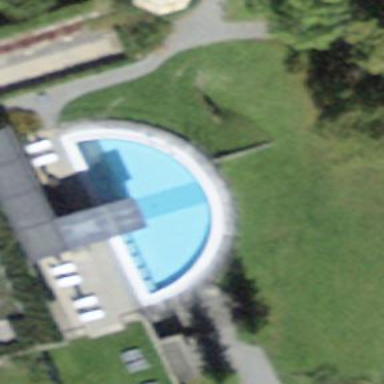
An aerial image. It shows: Outdoor swimming pool in leisure land.